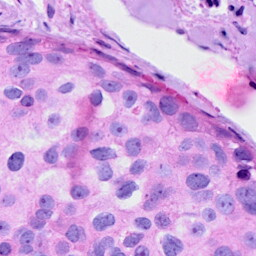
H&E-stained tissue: Breast